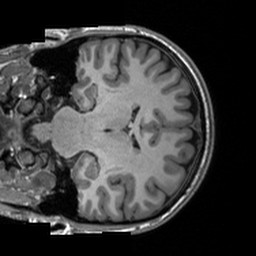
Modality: T1w
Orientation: coronal
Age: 25
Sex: female
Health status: healthy
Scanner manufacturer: siemens
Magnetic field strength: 3 T
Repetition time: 2 s
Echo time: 0.00197 s